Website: macys
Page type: receipt
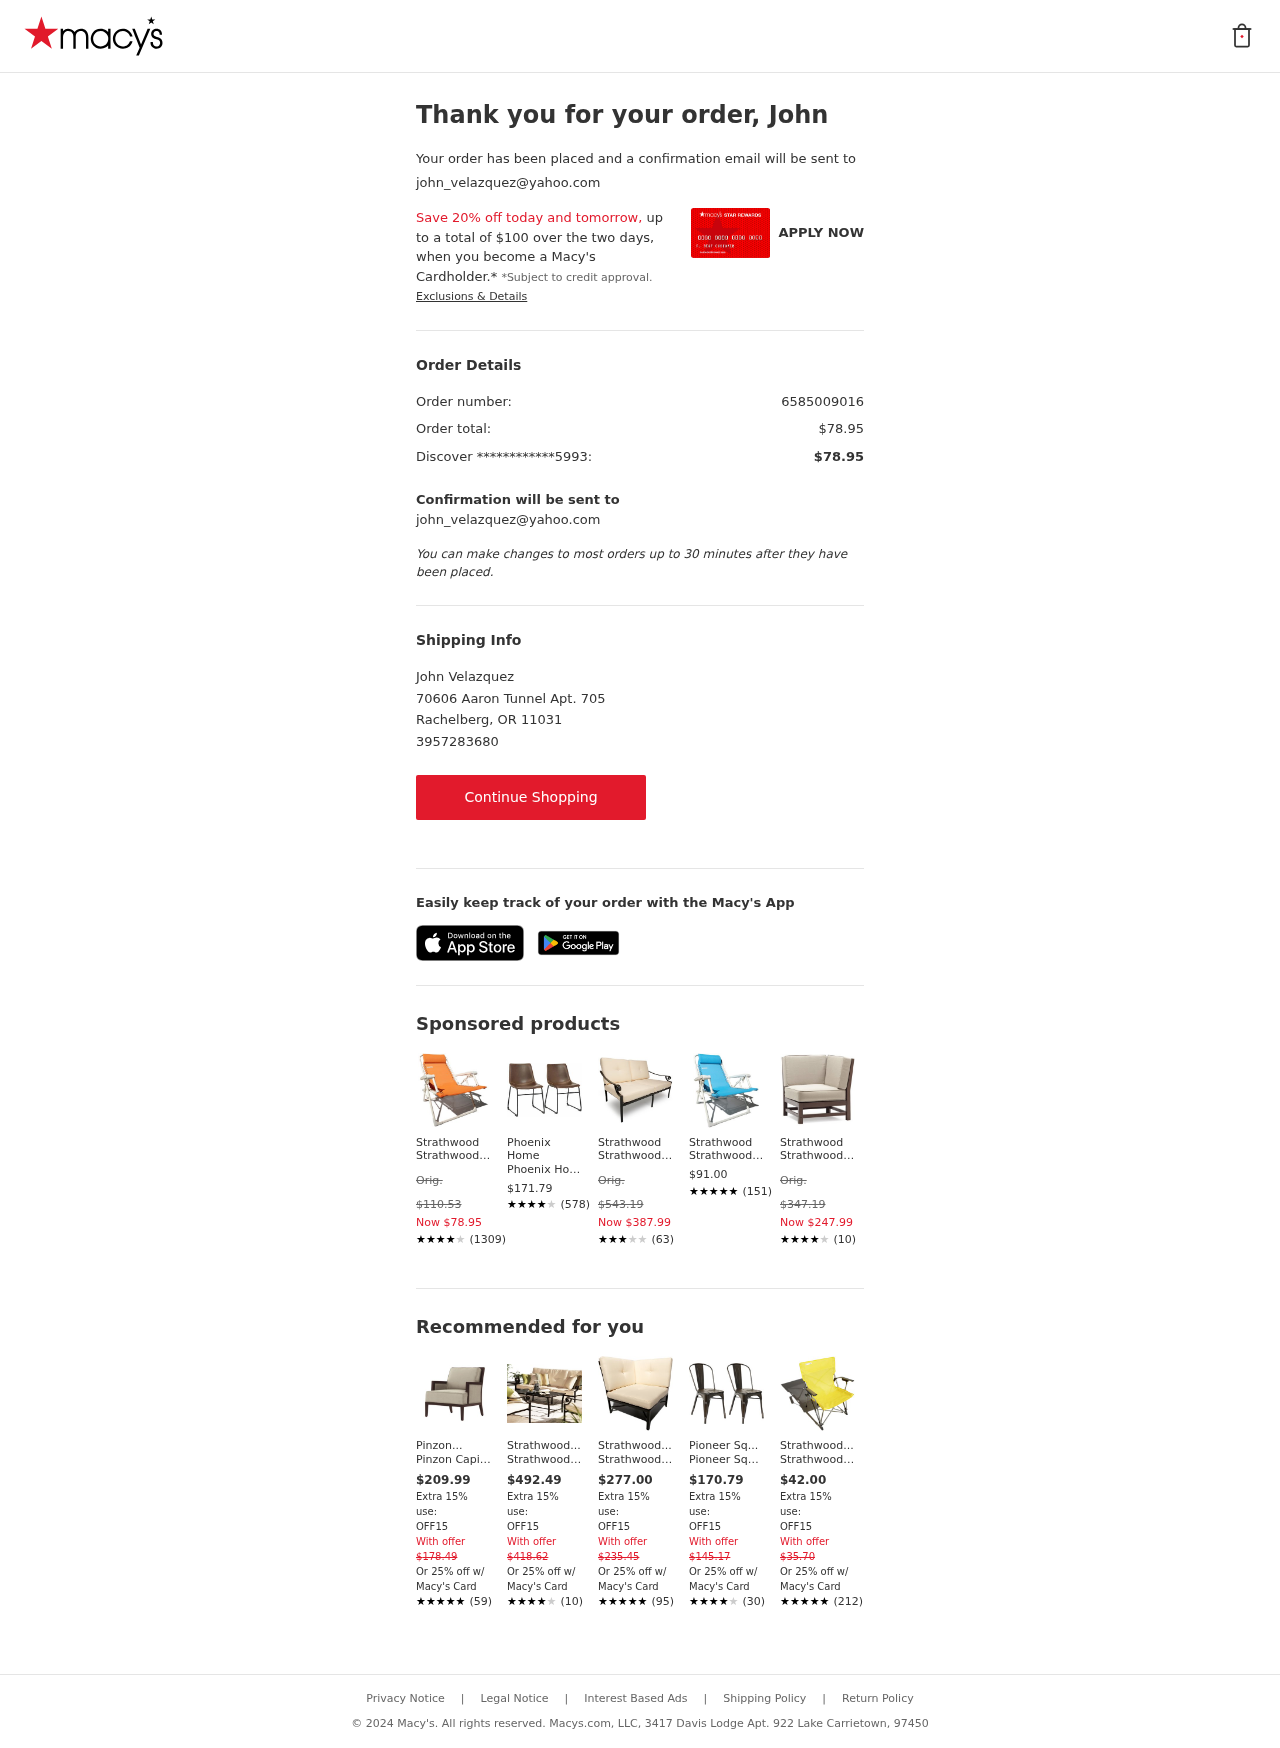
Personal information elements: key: PII_CARD_LAST4
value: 5993
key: PII_CARD_TYPE
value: Discover
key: PII_EMAIL
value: john_velazquez@yahoo.com
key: PII_FIRSTNAME
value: John
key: PII_FULLNAME
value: John Velazquez
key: PII_PHONE
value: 3957283680
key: PII_PROMO_CODE
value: OFF15
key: PII_STREET
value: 70606 Aaron Tunnel Apt. 705
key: PII_EMAIL2
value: john_velazquez@yahoo.com
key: PII_CITY_STATE_ZIP
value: Rachelberg, OR 11031
Product elements: key: PRODUCT10_BRAND
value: Strathwood
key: PRODUCT10_NAME
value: Strathwood Folding Garden Arm Chair with Carry Bag, Yellow
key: PRODUCT10_NUM_RATINGS
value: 212
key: PRODUCT10_PRICE
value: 42
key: PRODUCT10_RATING
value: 4.8
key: PRODUCT1_BRAND
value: Strathwood
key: PRODUCT1_NAME
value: Strathwood Adjustable Beach and Pool Lounge Chair, Orange
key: PRODUCT1_NUM_RATINGS
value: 1309
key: PRODUCT1_PRICE
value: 78.95
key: PRODUCT1_RATING
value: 4.2
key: PRODUCT2_BRAND
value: Phoenix Home
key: PRODUCT2_NAME
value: Phoenix Home PU Leather Dining Chair Set of 2, 18.11" Length x 21.65" Width x 30.7" Height, Brown
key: PRODUCT2_NUM_RATINGS
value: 578
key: PRODUCT2_PRICE
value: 171.79
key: PRODUCT2_RATING
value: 4.2
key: PRODUCT3_BRAND
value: Strathwood
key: PRODUCT3_NAME
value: Strathwood Falkner 2-Seater Deep Lounge Sofa
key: PRODUCT3_NUM_RATINGS
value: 63
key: PRODUCT3_PRICE
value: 387.99
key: PRODUCT3_RATING
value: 3.4
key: PRODUCT4_BRAND
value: Strathwood
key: PRODUCT4_NAME
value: Strathwood Adjustable Beach and Pool Lounge Chair, Caribbean Blue
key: PRODUCT4_NUM_RATINGS
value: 151
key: PRODUCT4_PRICE
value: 91
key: PRODUCT4_RATING
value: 4.6
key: PRODUCT5_BRAND
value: Strathwood
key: PRODUCT5_NAME
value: Strathwood Anderson Hardwood Sectional, Corner Chair
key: PRODUCT5_NUM_RATINGS
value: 10
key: PRODUCT5_PRICE
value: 247.99
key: PRODUCT5_RATING
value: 3.5
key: PRODUCT6_BRAND
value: Pinzon
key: PRODUCT6_NAME
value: Pinzon Capitola Lounge Chair, Fawn Mirco-fiber/Kona
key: PRODUCT6_NUM_RATINGS
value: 59
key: PRODUCT6_PRICE
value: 209.99
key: PRODUCT6_RATING
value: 4.6
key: PRODUCT7_BRAND
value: Strathwood
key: PRODUCT7_NAME
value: Strathwood Falkner Lounge Collection
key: PRODUCT7_NUM_RATINGS
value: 10
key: PRODUCT7_PRICE
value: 492.49
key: PRODUCT7_RATING
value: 3.8
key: PRODUCT8_BRAND
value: Strathwood
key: PRODUCT8_NAME
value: Strathwood Falkner Sectional Corner Lounge Chair
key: PRODUCT8_NUM_RATINGS
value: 95
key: PRODUCT8_PRICE
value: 277
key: PRODUCT8_RATING
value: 4.6
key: PRODUCT9_BRAND
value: Pioneer Square
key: PRODUCT9_NAME
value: Pioneer Square Beja Metal Dining Chair with Wood Seat, Set of 2, Woodland Brown
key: PRODUCT9_NUM_RATINGS
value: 30
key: PRODUCT9_PRICE
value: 170.79
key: PRODUCT9_RATING
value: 4.4
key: PRODUCT1_ORIGINAL_PRICE
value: Orig. $110.53
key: PRODUCT3_ORIGINAL_PRICE
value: Orig. $543.19
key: PRODUCT5_ORIGINAL_PRICE
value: Orig. $347.19
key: PRODUCT6_OFFER_PRICE
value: $178.49
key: PRODUCT7_OFFER_PRICE
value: $418.62
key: PRODUCT8_OFFER_PRICE
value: $235.45
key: PRODUCT9_OFFER_PRICE
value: $145.17
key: PRODUCT10_OFFER_PRICE
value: $35.70
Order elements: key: ORDER_ID
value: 6585009016
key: ORDER_TOTAL
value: $78.95